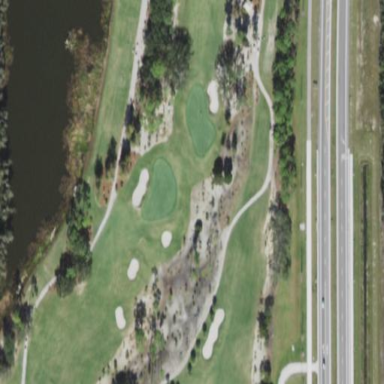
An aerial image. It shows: Golf bunker filled with natural sand.